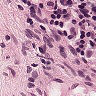
Metastatic tissue present: no